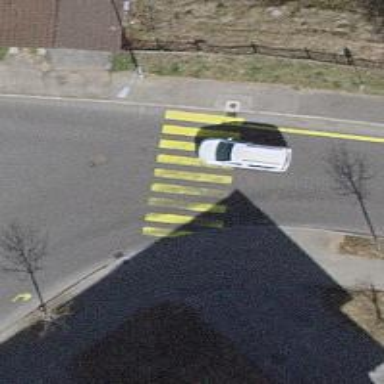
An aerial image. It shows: Sidewalk along the footway.